Interaction volume radius: 5 \u00c5
Interaction volume height: 10 \u00c5
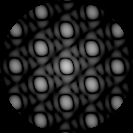
Disorder parameter: 0.004577